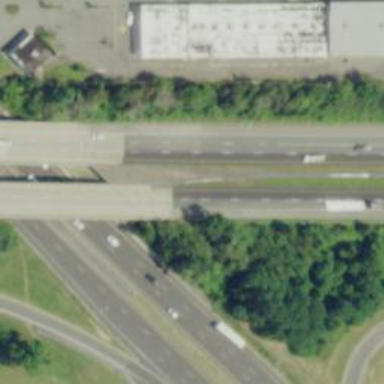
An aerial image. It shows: Urban freeway or expressway.